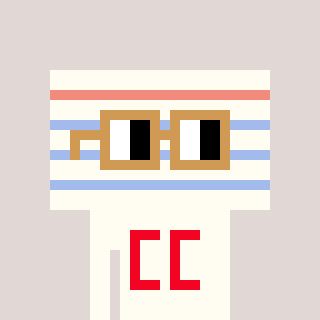
a pixel art character with square brown glasses, a empty notebook page-shaped head and a grayscale-colored body on a warm background